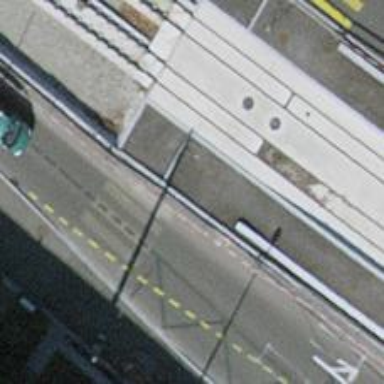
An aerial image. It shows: Tram crossing on the railway.